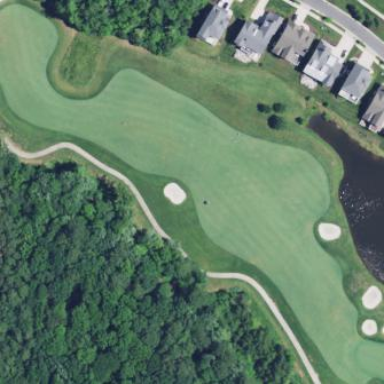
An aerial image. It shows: Grassy area designated as golf fairway.